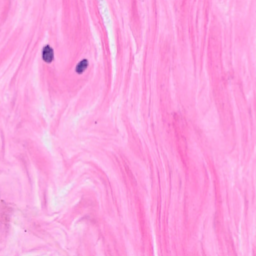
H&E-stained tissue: Breast